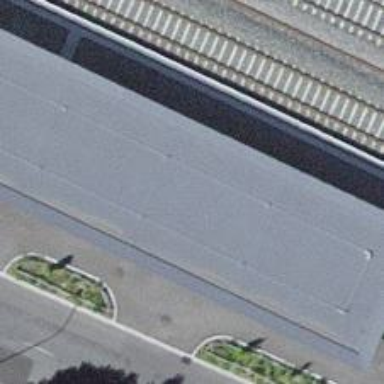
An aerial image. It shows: View of roof of building.